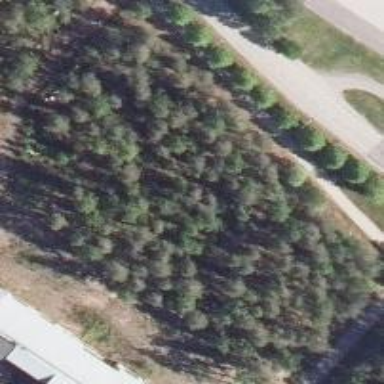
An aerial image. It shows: Evergreen needle-leaved woodland.